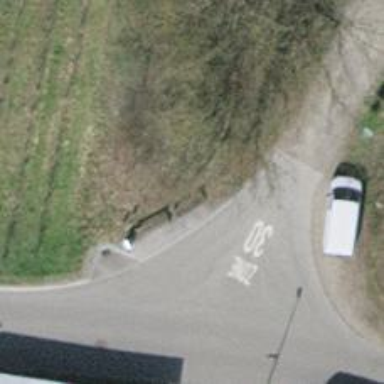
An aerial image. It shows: Bench for seating.